Aerial crown-view tile of a tropical tree (Barro Colorado Island, Panama), acquired 20250715:
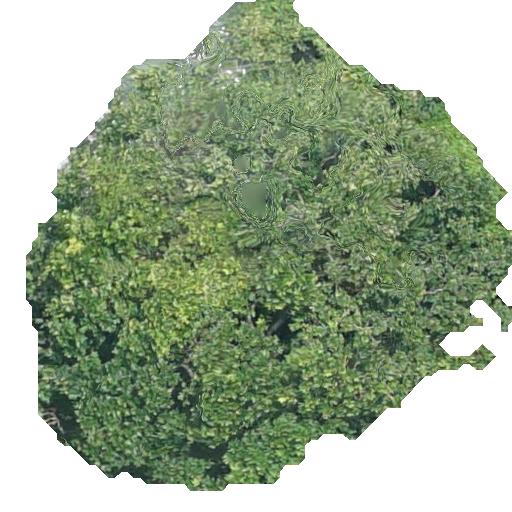
Species: Anacardium excelsum
GBIF accepted scientific name: Anacardium excelsum
Crown area: 246.545 m²